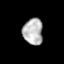
Tissue: skin
Cell type: Epithelial cells
Senescence score: 0.2829
Nuclear area (px): 508
Mean DAPI intensity: 183.453